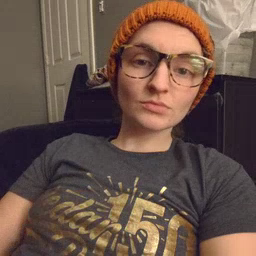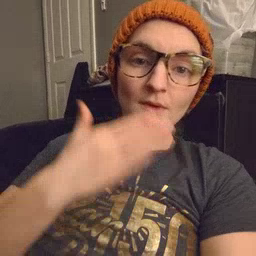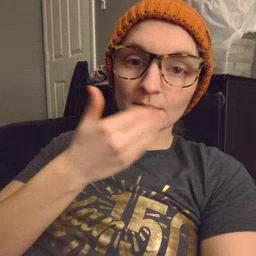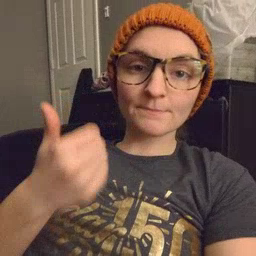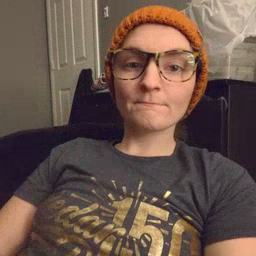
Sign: napkin